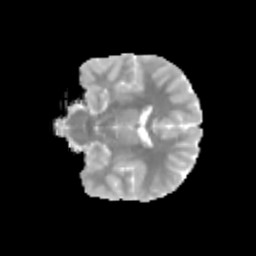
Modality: MD
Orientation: coronal
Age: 11
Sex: male
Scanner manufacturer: siemens
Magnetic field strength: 3 T
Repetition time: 3.8 s
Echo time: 0.07 s